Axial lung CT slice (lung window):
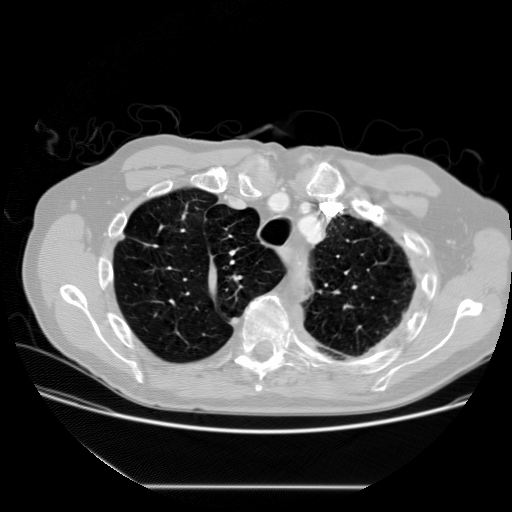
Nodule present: no